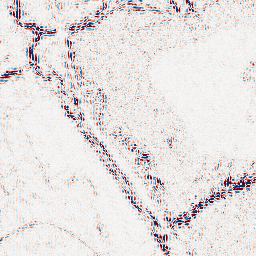
Category: wavelet
Decomposition family: wavelet_biorthogonal
Decomposition parameters: wavelet: bior3.5
level: 2
Upsampling method: bicubic
Upsampling parameters: scale: 2
Upsampling scale: 2